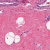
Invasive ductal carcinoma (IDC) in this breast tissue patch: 0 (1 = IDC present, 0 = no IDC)